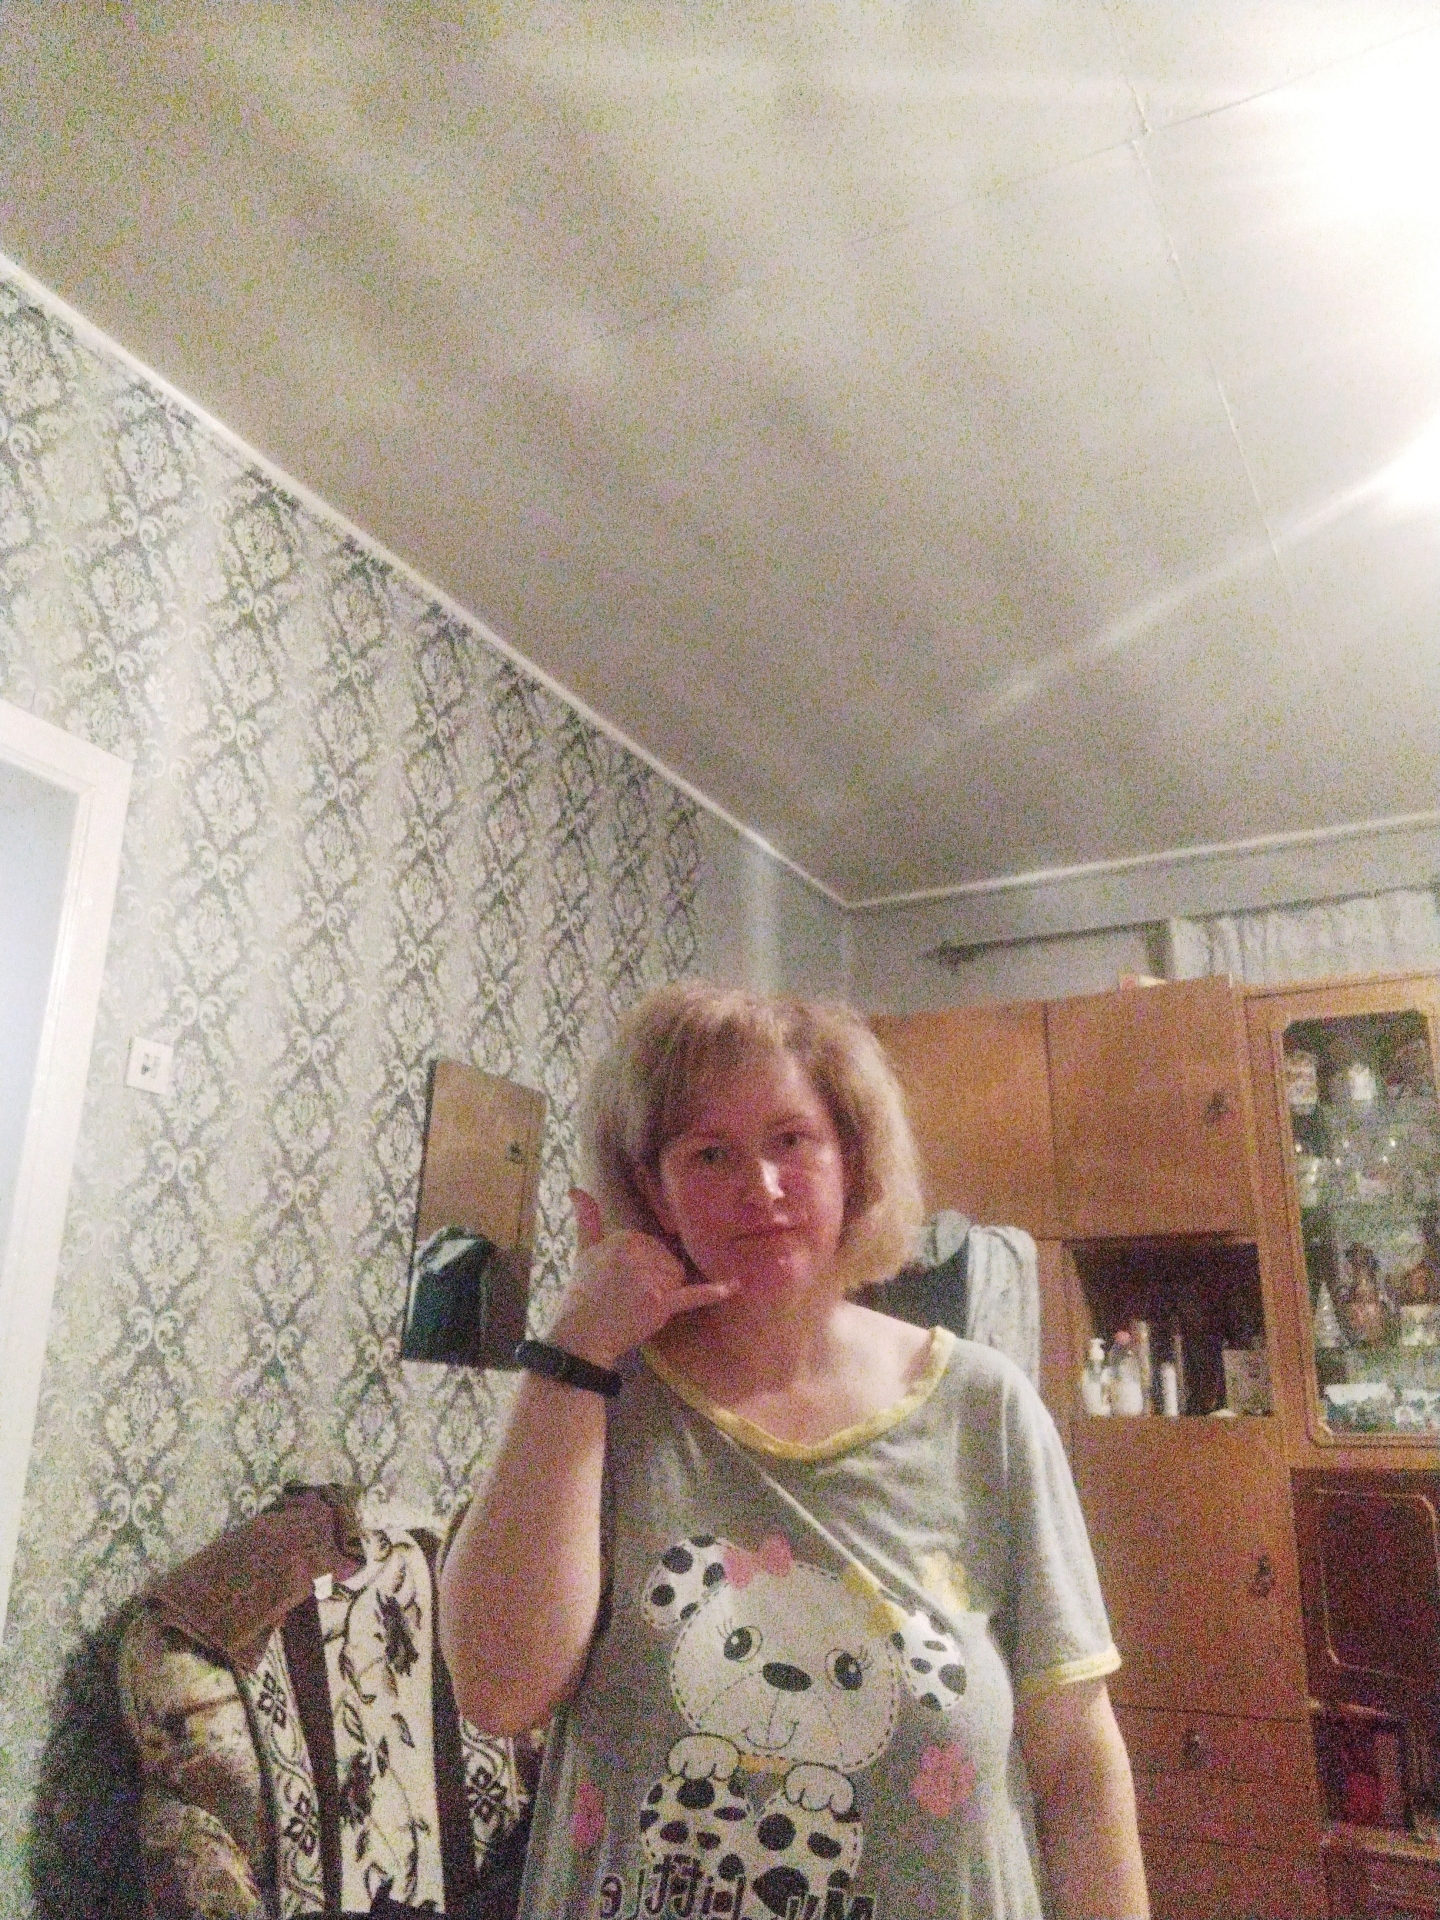
Label: noise